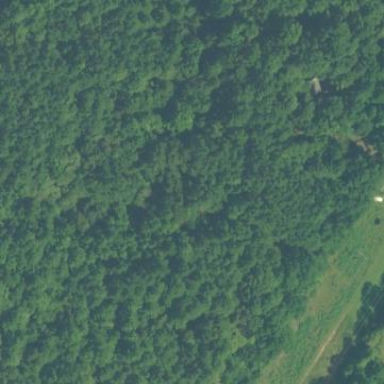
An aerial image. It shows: Mixed woodland area with variety of leaf types and cycles.